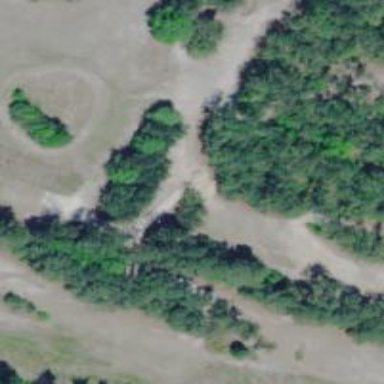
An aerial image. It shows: Disc golf hole.